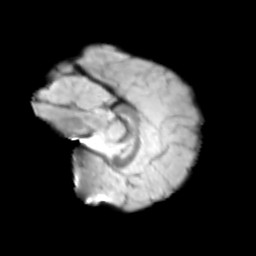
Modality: T2w
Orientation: sagittal
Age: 9
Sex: male
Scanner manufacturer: siemens
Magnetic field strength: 3 T
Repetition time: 3.8 s
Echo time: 0.07 s